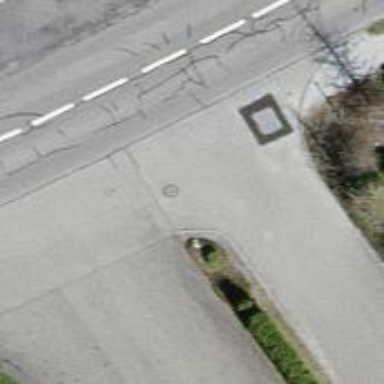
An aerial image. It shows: Footway with surface of pebblestone.